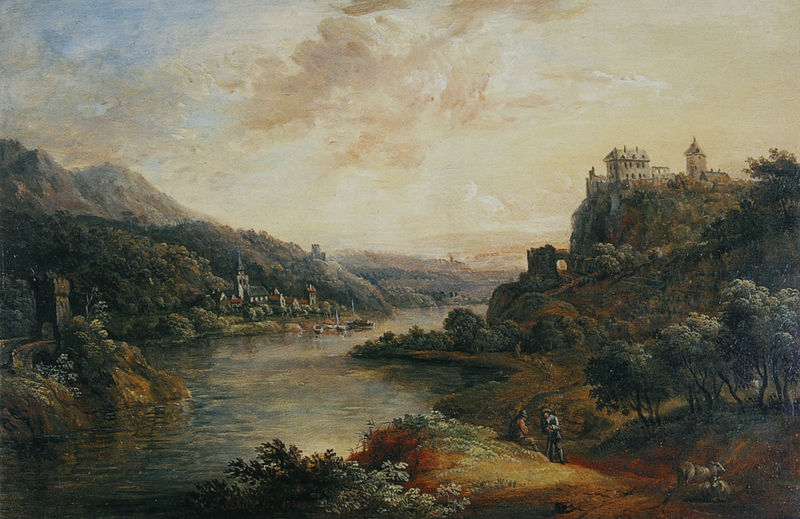
Titel: Rheinische Flusslandschaft mit Burganlage
Künstler: Christian Georg d. Ä. Schütz
Standort: Mainz
Institution: Landesmuseum
Schlagwörter: baum, berg, blau, blätter, gemälde, himmel, laub, mann, meer, schatten, wasser, weiß, wolken, bäume, fluss, frauen, gelb, grün, impressionismus, kirchturm, landschaft, menschen, ocker, see, sitzen, stadt, ufer, abend, braun, bunt, fenster, frau, grau, kleider, licht, männer, reden, schwarz, straße, zeichnung, blick, dach, gebäude, gras, haus, rot, schloss, tier, tiere, weg, wiese, wolke, beige, gespräch, leute, malerei, schleife, alt, alte, kleidung, mensch, stehen, stein, steine, öl, bach, flusslauf, horizont, häuser, hügel, kühe, natur, spiegelung, strauch, vieh, weite, busch, büsche, gebüsch, gewässer, kirche, pfad, sonne, sträucher, wege, insel, pflanzen, renaissance, rosa, tal, wald, anhöhe, boot, boote, pferd, stock, turm, deutschland, hellblau, farbig, küste, schiff, schiffe, welle, wellen, liegen, biegung, ort, stab, berge, farben, fels, gebirge, dorf, dächer, mauer, farbe, violett, kuh, rind, hof, weis, hügellandschaft, idylle, pause, spazieren, van gogh, kuppel, böschung, brandung, staffage, dunkelblau, weib, ölfarbe, ölfarben, tor, reflexion, zinnen, eindruck, impression, kirchen, ruine, rinder, burg, weiden, kloster, türme, palast, wandern, festung, flusslandschaft, wälder, lichtung, berggipfel, leinwand, landzunge, rustika, kurve, anwesen, gutshaus, gutshof, hügelig, mauern, antik, wanderer, mittelalter, bachlauf, gehöft, siedlung, erscheinung, herrenhaus, lokalfarben, reflex, wanderstab, fließen, schafe, ochsen, hirte, hirten, schaafe, schäfer, abenddämmerung, rasten, schlösser, höfe, wegesrand, mäander, burgen, flussbiegung, gleithang, tief, frachter, rhein, dörfer, turn, elbe, menscen, wachturm, aussichtsturm, herrenhäuser, prallhang, lokalfarbe, mittelgebirge, wolken himmel, donau, niederung, wachau, bergkuppel, eindrücke, erscheinungsfarbe, gutshöfe, mitelgebirge, rutikal, stovk, tanker, fluass, lahndschaft, anderer, etal